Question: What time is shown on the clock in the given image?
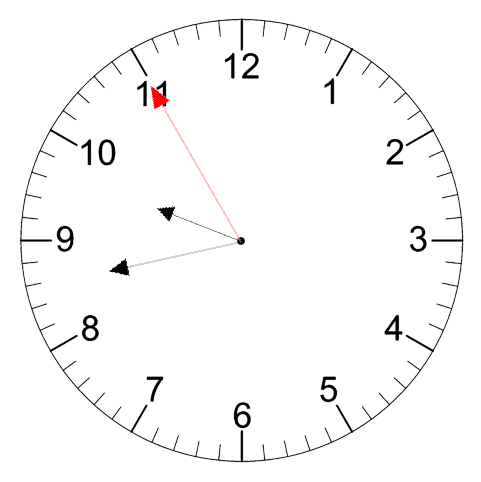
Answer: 09:42:55